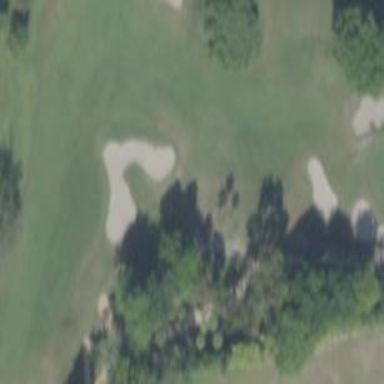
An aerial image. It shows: Golf fairway surrounded by grass.